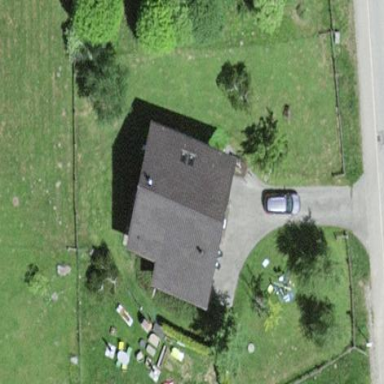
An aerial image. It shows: Simple and straightforward house.